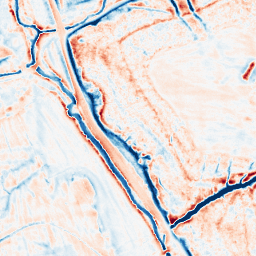
Category: edge_preserving
Decomposition family: guided
Decomposition parameters: radius: 4
eps: 0.01
Upsampling method: sinc_hamming
Upsampling parameters: scale: 2
kernel_size: 4
Upsampling scale: 2